Question:
I have one page that will contain a lot data.
Outline of the page is on the image.
For output I have used "razor" engine.
- -
I have made one "ViewModel" class that contains all data I need and set that
viewModel class as razor page model. Is this the right way how I should do this or
there is some smarter way?
'''
public class MyViewModelClass{
public ValueObjectx x;
public ValueObjecty y;
public ValueObjectz z;
public List<ValueObjectT> tList;
public List<ValueObjectG> gList;
public List<ValueObjectS> sList;
}
'''
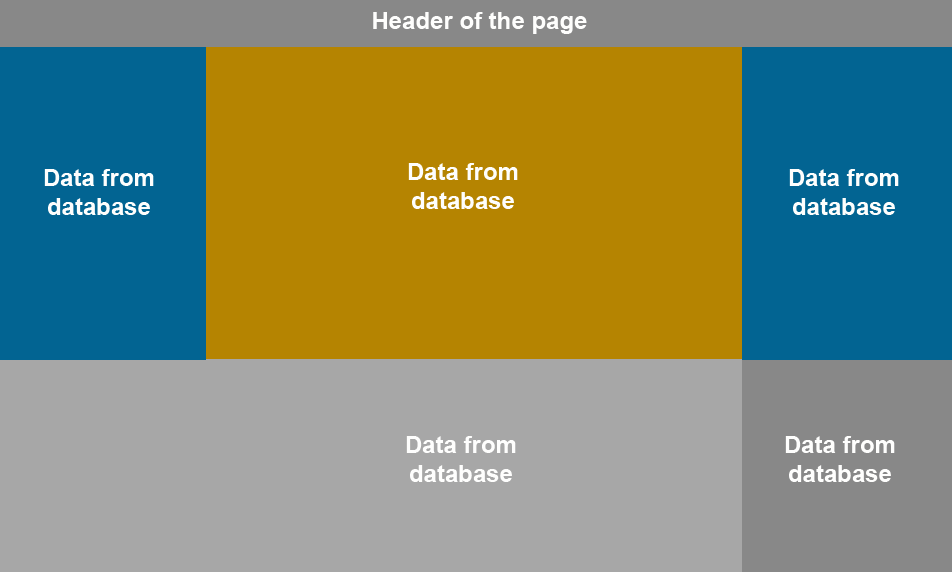
Answer: In a scenario like this I would typically have each section as a partial view. Each section is responsible for it's own layout and ViewModel. This prevents the tendency to have a super view which has to know about too many things in order to render.